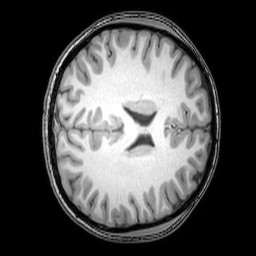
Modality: T1w
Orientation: axial
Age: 23
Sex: female
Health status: healthy
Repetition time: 0.081 s
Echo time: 0.037 s